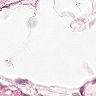
Metastatic tissue present: no